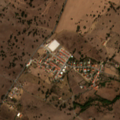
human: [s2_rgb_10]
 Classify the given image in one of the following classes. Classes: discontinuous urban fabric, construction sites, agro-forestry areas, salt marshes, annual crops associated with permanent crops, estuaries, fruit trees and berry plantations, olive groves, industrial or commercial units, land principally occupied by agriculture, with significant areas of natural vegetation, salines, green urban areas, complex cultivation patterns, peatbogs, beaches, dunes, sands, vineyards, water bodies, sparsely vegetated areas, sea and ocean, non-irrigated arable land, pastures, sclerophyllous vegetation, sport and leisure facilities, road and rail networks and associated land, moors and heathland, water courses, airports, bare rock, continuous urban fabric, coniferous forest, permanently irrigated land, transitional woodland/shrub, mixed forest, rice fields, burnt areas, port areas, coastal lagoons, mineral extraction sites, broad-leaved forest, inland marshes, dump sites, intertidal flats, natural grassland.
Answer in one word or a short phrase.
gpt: non-irrigated arable land, pastures, complex cultivation patterns, agro-forestry areas